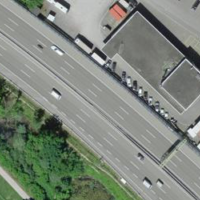
EUNIS habitat code: 57
Species observed at this site:
Cyanistes caeruleus
Cygnus olor